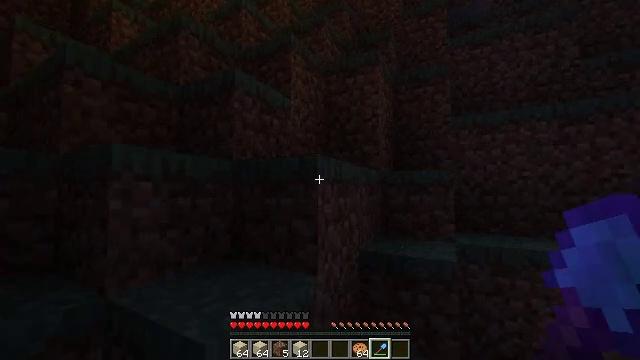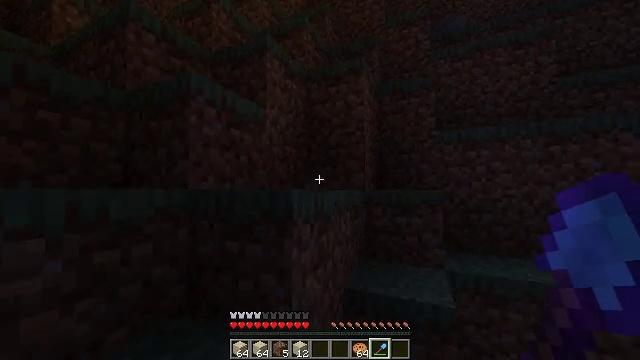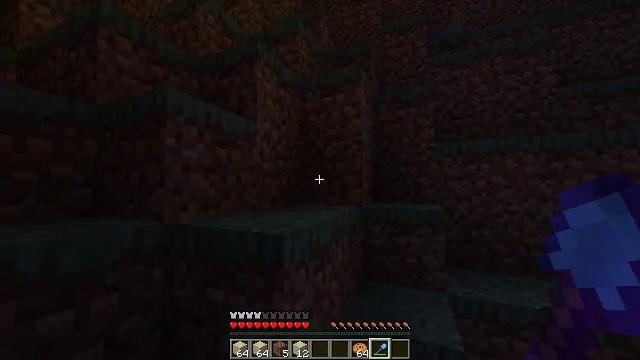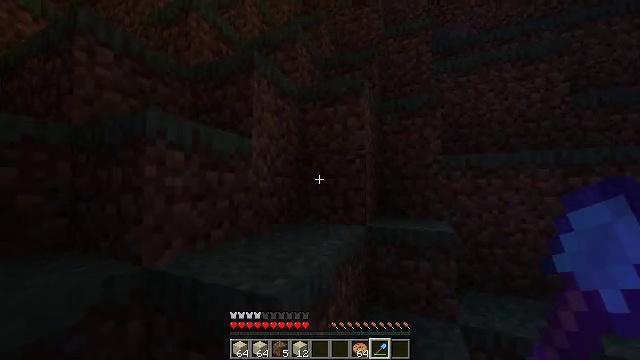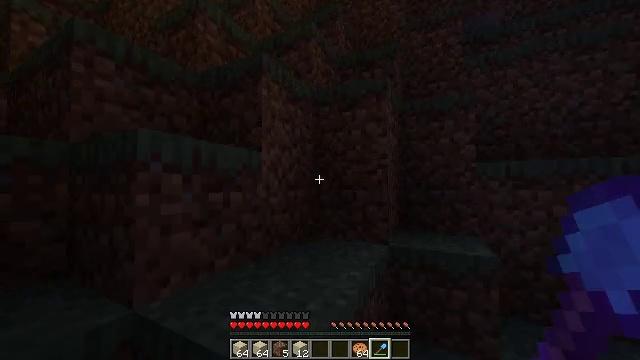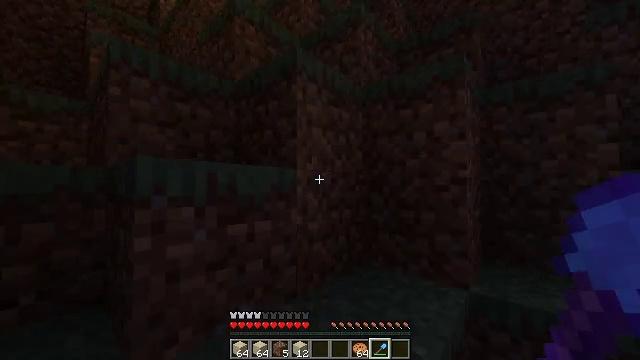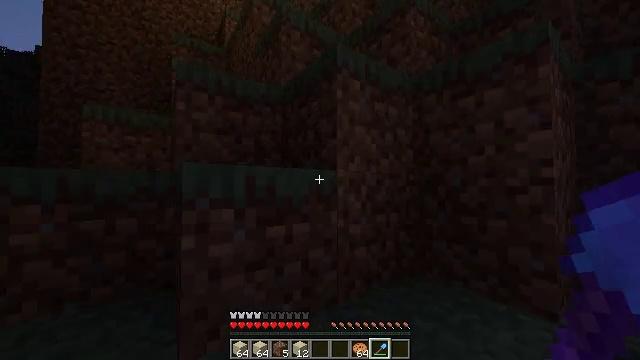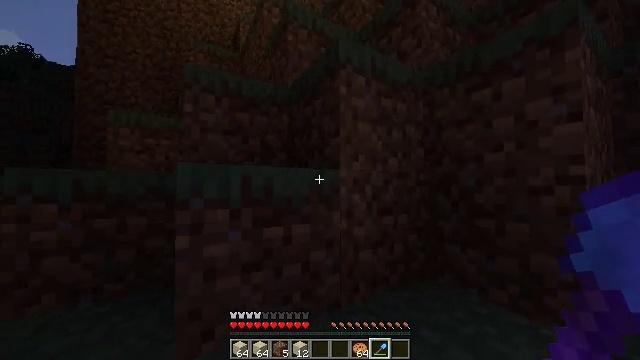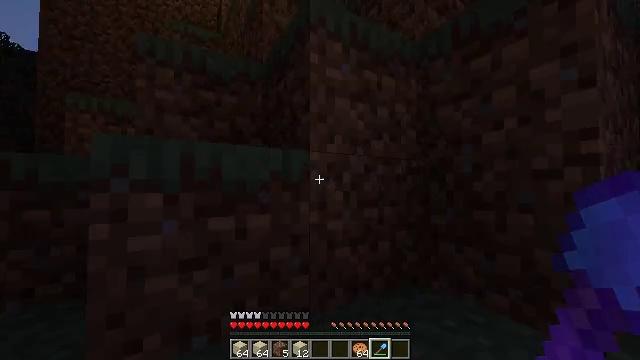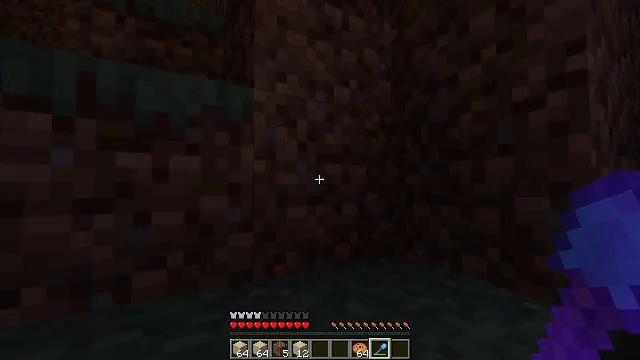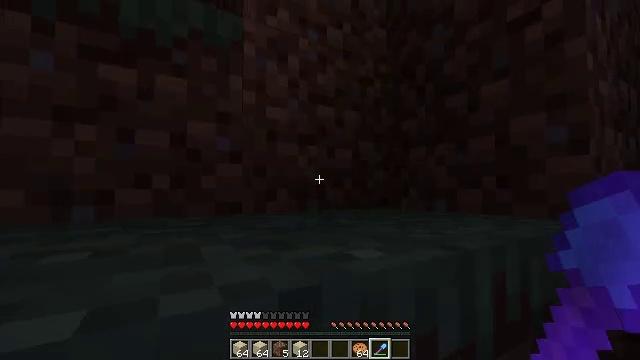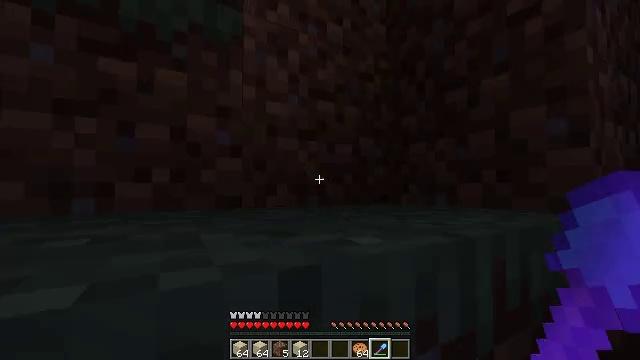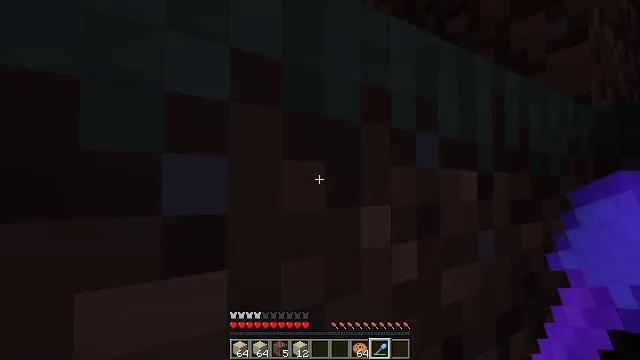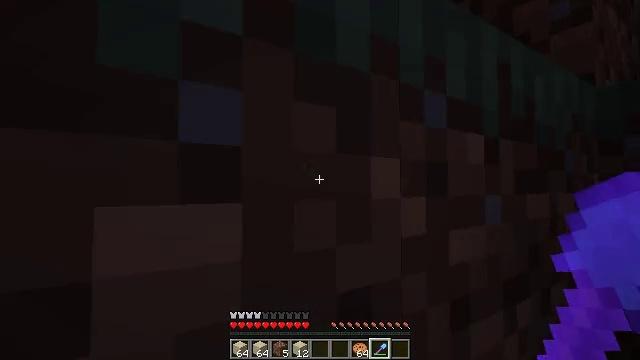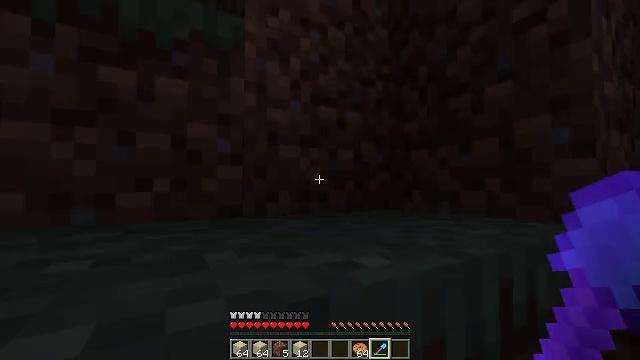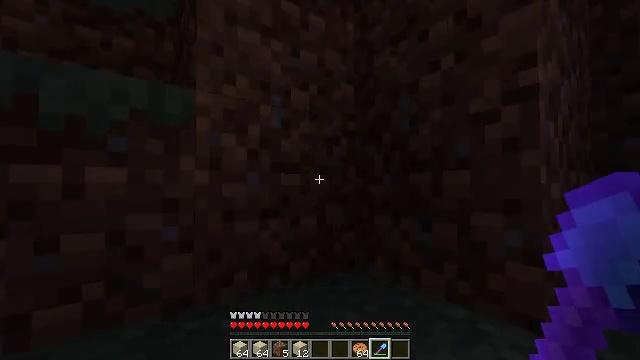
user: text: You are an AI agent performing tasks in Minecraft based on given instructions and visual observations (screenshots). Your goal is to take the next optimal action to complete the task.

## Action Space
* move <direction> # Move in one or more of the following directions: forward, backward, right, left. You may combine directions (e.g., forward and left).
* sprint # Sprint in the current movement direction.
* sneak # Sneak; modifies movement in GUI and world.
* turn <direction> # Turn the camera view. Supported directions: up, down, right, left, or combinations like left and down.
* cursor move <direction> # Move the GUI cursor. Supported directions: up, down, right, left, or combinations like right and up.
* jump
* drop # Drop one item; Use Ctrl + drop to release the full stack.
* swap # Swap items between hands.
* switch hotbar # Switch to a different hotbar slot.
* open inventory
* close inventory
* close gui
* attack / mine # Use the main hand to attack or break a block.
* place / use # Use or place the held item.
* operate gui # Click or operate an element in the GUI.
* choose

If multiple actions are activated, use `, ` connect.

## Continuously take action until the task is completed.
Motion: motion action
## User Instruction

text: Kill a zombie.
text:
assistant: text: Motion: move forward, sprint, turn right, jump
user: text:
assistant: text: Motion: move forward, sprint, turn right, jump
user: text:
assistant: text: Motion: move forward, sprint, jump
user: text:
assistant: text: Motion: move forward, sprint, turn left, jump
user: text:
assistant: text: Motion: move forward, sprint, turn left, jump
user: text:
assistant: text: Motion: move forward, turn left, jump
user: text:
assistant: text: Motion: move forward, turn left, jump
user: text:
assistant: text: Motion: move forward, jump
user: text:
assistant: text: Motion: move forward, jump
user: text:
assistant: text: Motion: move forward, jump
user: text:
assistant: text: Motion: move forward, sprint, jump
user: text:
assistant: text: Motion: move forward, sprint, jump
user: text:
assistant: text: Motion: move forward, sprint, jump
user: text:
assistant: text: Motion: move forward, sprint, jump
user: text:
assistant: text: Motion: move forward, sprint, turn right, jump
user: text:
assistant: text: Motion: move forward, turn right, jump
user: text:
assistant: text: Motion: move forward, turn right and down, jump
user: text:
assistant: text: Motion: move forward, turn right and down, jump
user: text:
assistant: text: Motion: move forward, turn right and down, jump
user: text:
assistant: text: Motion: move forward, turn right and down, jump
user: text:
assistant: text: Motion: move forward, turn right, jump
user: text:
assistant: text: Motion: move forward, sprint, jump
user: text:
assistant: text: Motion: move forward, sprint, jump
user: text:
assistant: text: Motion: move forward, sprint, jump
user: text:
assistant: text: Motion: move forward, sprint, jump
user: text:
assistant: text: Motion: move forward, jump
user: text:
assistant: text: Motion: move forward, jump
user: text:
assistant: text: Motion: move forward, turn right, jump
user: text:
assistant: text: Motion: move forward, turn right and down, jump
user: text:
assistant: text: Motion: move forward, turn right and down, jump